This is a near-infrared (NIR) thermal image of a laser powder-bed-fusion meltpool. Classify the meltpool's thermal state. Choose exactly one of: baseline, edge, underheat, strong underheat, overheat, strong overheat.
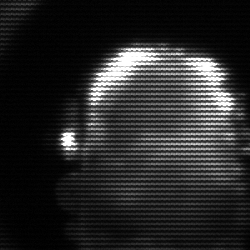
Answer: baseline